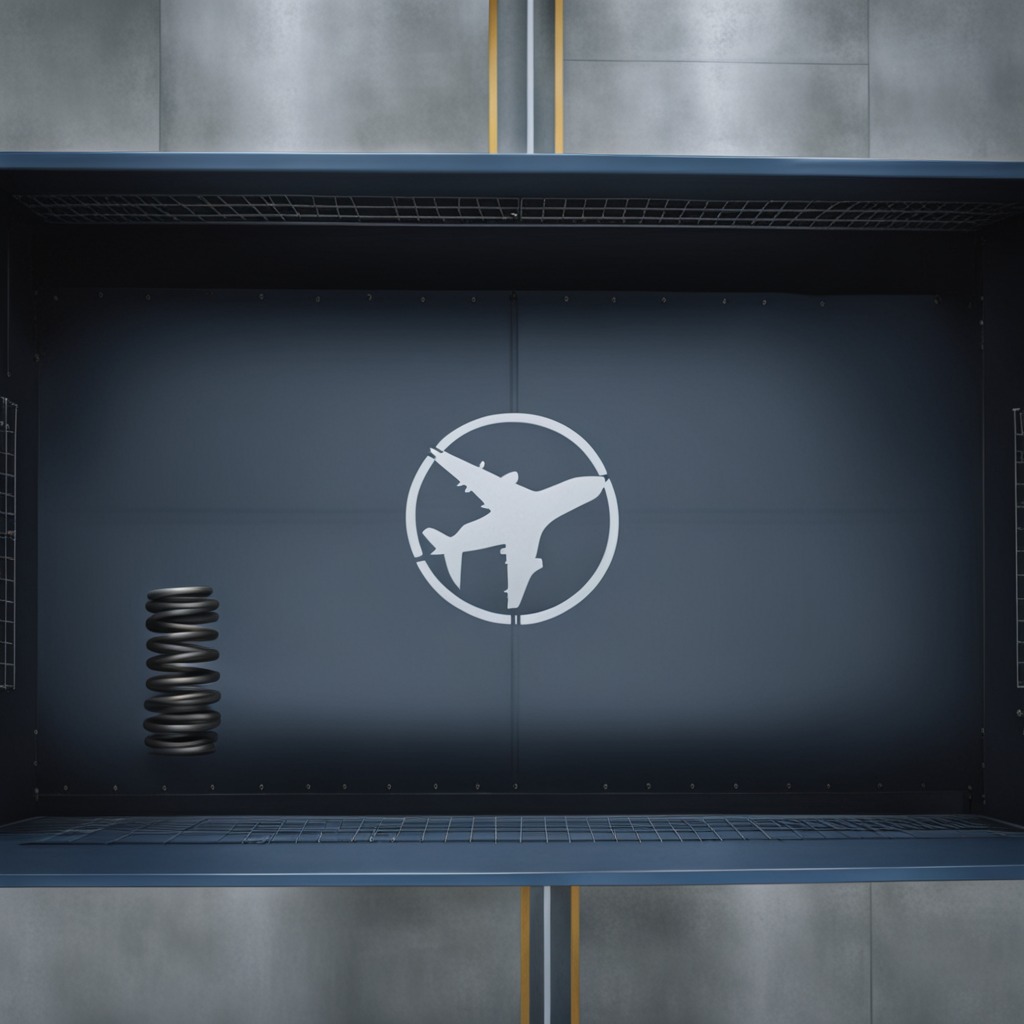
A coiled metal spring is lying on a toolbox surface in an airplane hangar workshop.